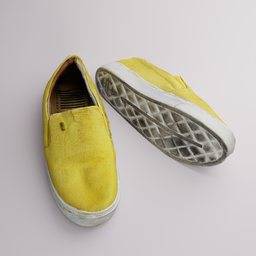
Label: people